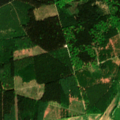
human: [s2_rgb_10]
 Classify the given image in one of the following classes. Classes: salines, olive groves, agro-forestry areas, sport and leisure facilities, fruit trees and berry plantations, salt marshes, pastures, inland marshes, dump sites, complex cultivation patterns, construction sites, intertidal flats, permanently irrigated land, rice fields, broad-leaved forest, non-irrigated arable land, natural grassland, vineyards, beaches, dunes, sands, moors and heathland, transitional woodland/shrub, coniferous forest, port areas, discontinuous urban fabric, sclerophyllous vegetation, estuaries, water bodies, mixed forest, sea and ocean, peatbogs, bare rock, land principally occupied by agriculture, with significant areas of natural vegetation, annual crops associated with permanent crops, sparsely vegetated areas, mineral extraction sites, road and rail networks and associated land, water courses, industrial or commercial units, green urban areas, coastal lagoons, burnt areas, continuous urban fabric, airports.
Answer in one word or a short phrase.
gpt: complex cultivation patterns, coniferous forest, mixed forest